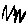
Label: zigzag